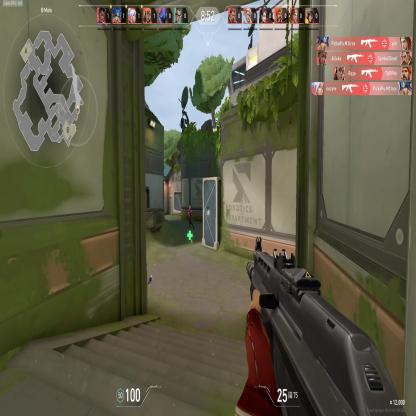
Label: enemy